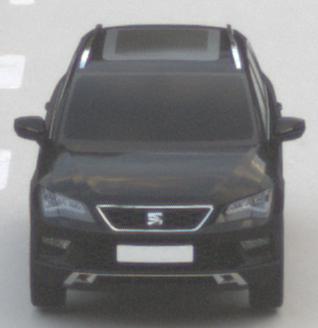
Make: SEAT
Model: Ateca 1.0 TSI Ecomotive
Detailed model: Ateca (5FP)
Model produced from: 2016/08
Model produced until: 2018/08
Doors: 5
Color: black
Road condition: dry road
Daytime: sunrise or sunset
Contrast: low contrast